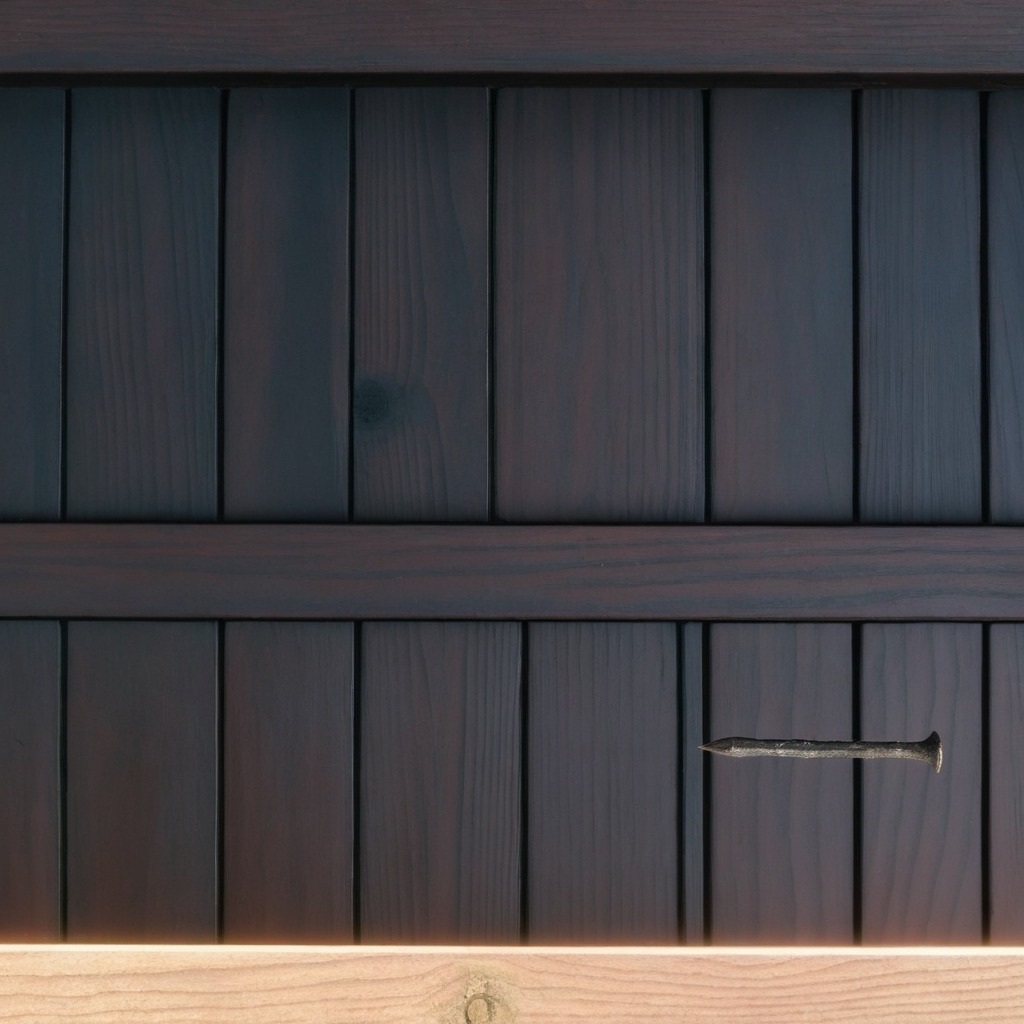
A nail is lying on a wooden table.